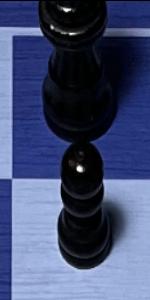
Label: Pawn_Black